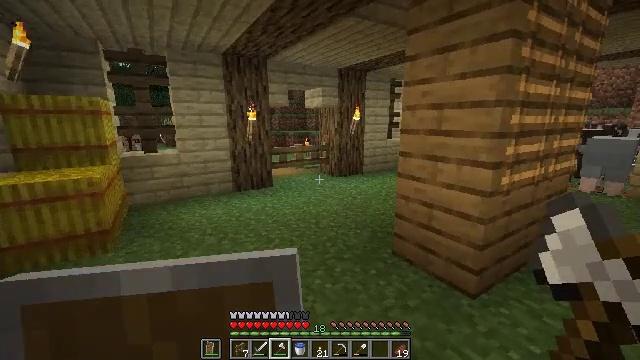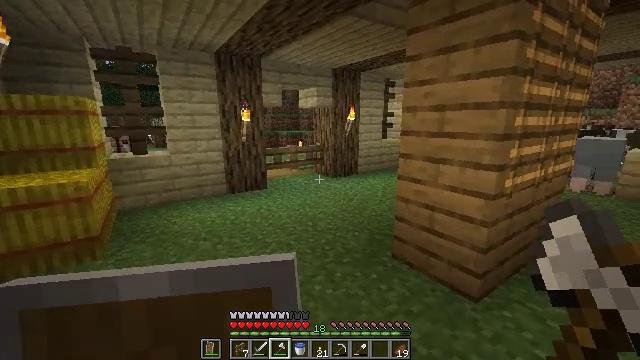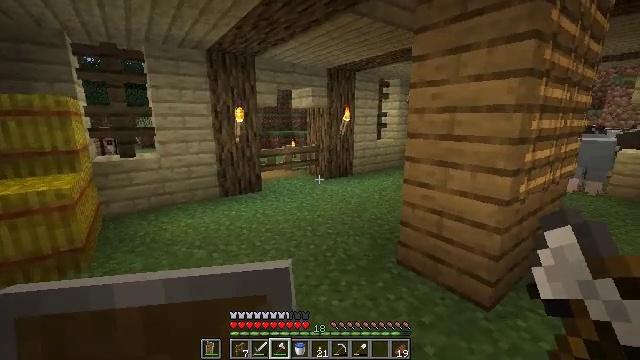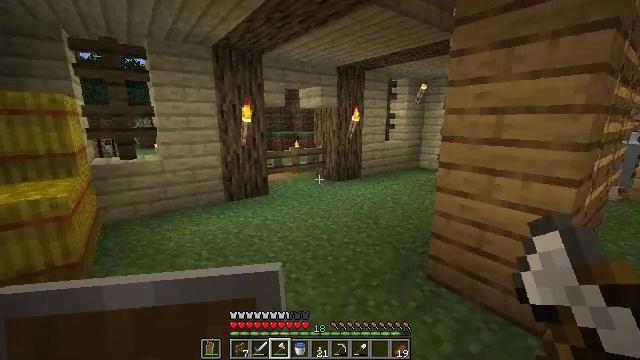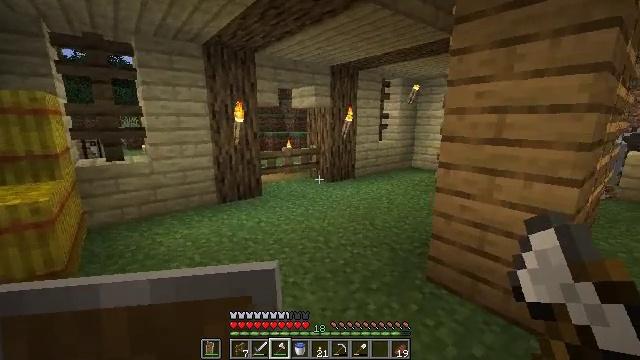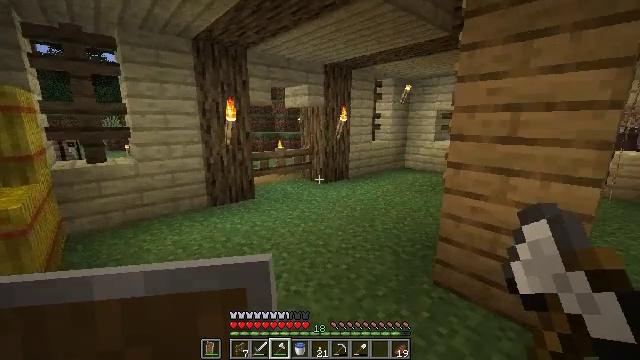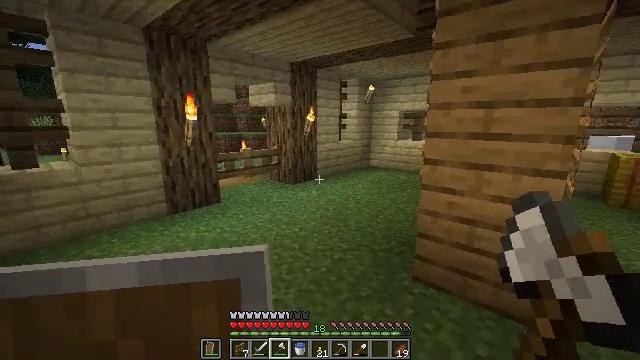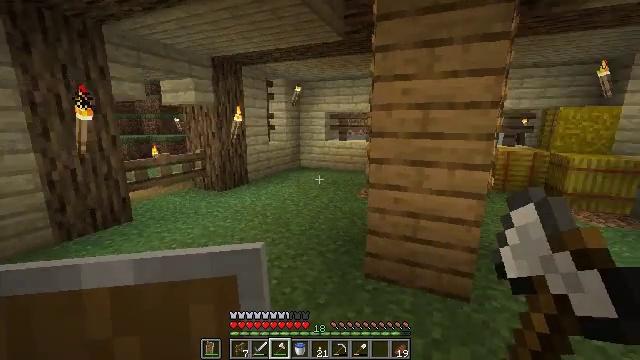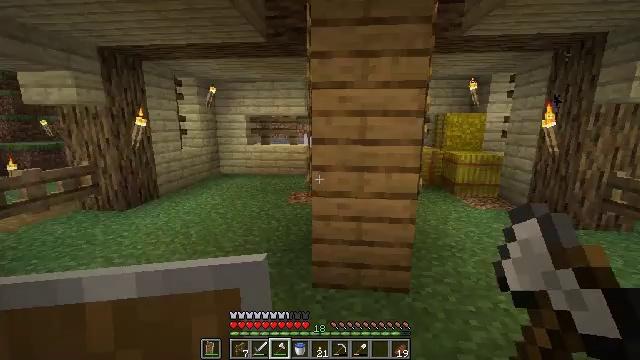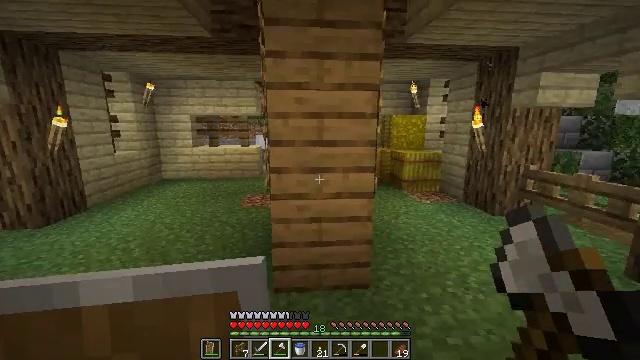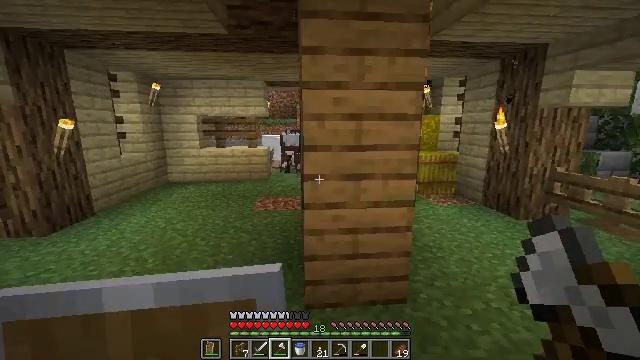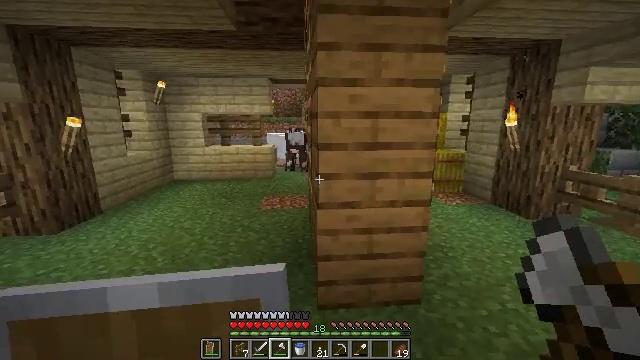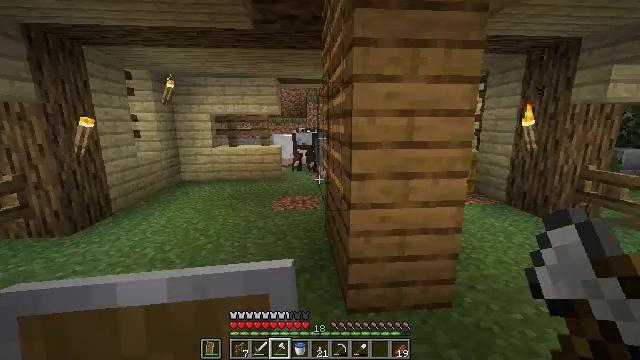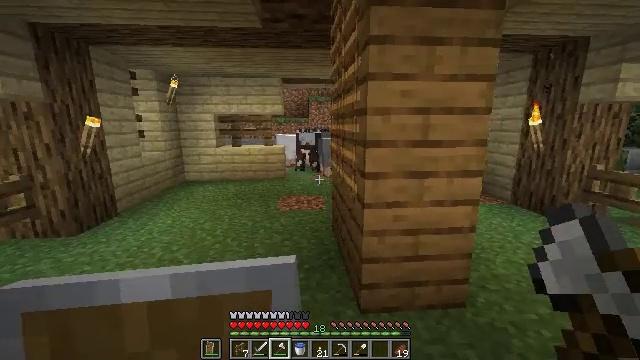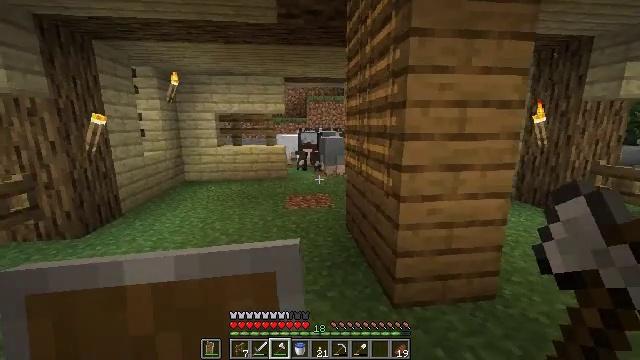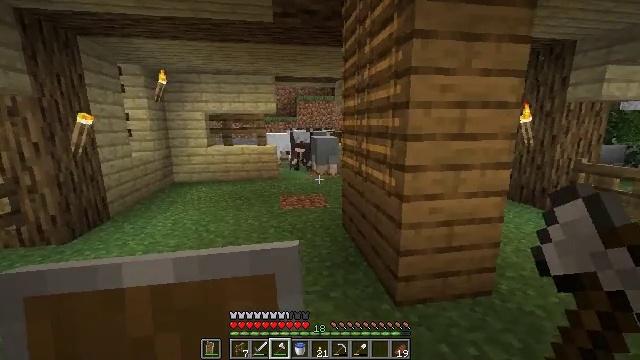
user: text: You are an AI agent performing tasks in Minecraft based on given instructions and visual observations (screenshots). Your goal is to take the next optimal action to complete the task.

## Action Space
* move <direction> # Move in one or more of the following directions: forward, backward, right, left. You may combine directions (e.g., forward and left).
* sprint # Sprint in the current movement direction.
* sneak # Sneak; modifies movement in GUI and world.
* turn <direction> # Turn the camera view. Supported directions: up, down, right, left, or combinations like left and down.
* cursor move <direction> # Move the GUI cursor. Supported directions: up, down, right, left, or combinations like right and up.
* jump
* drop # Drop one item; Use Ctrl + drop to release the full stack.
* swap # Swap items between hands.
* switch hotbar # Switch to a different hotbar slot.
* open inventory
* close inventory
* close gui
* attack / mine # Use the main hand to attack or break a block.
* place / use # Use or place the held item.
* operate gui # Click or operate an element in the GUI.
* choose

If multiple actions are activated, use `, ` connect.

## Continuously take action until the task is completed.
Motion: motion action
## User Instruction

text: Use the crafting table to make a hay block from wheat.
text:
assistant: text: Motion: move forward and move left, turn right
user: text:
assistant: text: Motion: move forward and move left, turn right
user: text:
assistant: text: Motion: move forward and move left
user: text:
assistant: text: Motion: move forward and move left, turn right
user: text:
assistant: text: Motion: move forward and move left, turn right
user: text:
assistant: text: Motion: move forward and move left, turn right
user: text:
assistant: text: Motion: move forward and move left, turn right
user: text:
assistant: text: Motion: move forward and move left, turn right
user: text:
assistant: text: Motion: move forward and move left, turn right
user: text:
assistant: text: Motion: move forward and move left
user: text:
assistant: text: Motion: move left
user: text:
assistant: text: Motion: move left
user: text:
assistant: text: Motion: move left
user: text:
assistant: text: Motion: move left, turn right
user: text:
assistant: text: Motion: move left, turn right
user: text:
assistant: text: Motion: move left, turn right
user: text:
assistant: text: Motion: move left, turn right
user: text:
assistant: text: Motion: move left
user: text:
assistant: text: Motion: move left, turn right
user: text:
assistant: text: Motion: move left, turn right
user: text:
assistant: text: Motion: move left, turn right and up
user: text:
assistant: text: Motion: move left, turn right and up
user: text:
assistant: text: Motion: move left, turn right and up
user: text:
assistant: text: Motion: move left, turn right and up
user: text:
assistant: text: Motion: move back and move left, turn right and up
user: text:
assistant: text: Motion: move back and move left, turn right and up
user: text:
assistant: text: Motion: move back and move left, turn up
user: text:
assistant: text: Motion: move back and move left
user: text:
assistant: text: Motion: move back and move left
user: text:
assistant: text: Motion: move back and move right